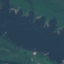
Land use / land cover class: River